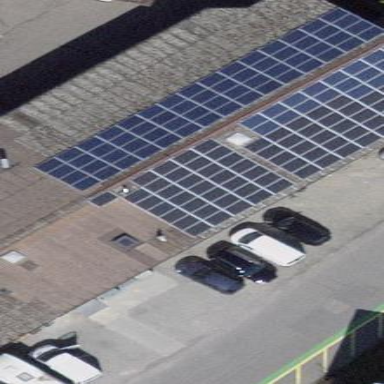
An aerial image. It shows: Solar power generator.